Aerial crown-view tile of a tropical tree (Barro Colorado Island, Panama), acquired 20241216:
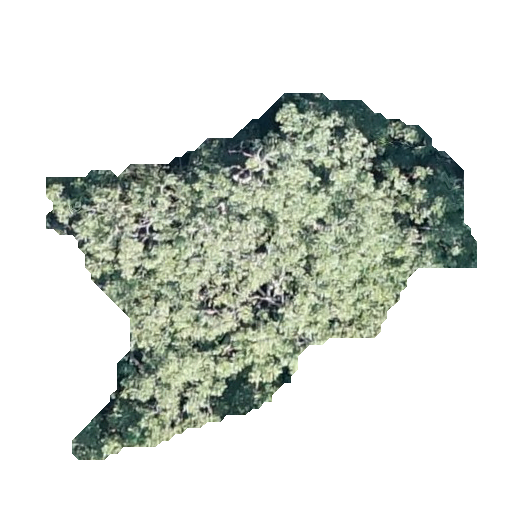
Species: Tabebuia rosea
GBIF accepted scientific name: Tabebuia rosea
Crown area: 129.44 m²